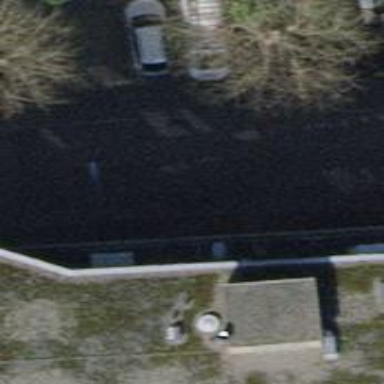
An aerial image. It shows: Bicycle parking area with bollard.